Question: I don't understand why but I'm failing to compile supersimple C code in two files when there are some references between them. I'm using Visual Studio 2010, opening Empy C++ project Here it is:
main.c:
'''
extern void putc(char c);
int main() {
char c = ' ';
putc(c);
return;
}
'''
anotherfile.c:
'''
void putc(char c) {
}
'''
I'm getting these errors:

I think it will be in some project configuration, but I don't have any idea where....
Please help.
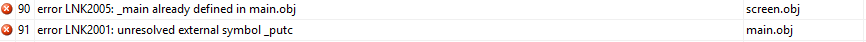
Answer: In the VC2012 project, please the 'Precompiled Headers' option. This should resolve the compilation issues faced by you.